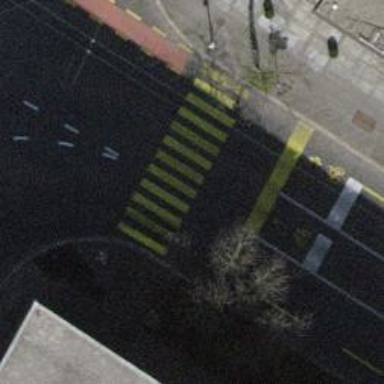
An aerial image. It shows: Marked crossing with traffic signals.